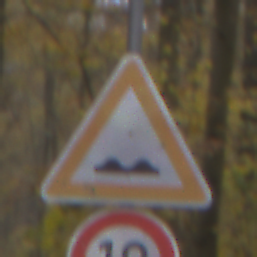
Verkehrszeichen: UnebeneFahrbahn
Zusatzzeichen unten: Geschwindigkeit10
Umgebung: Outdoor, Nature
Tageszeit: MorningAfternoon
Wetter: Overcast
Licht: Natural
Jahreszeit: Autumn
Kontrast: LowContrast